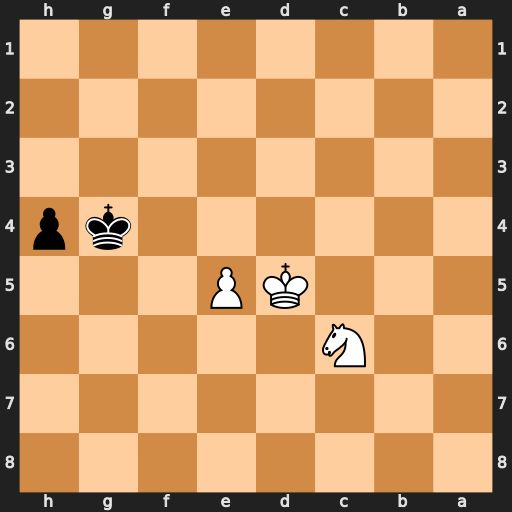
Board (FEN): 8/8/2N5/3KP3/6kp/8/8/8
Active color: b
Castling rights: -
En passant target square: -
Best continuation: h3 Nd4 h2 e6 h1=Q+